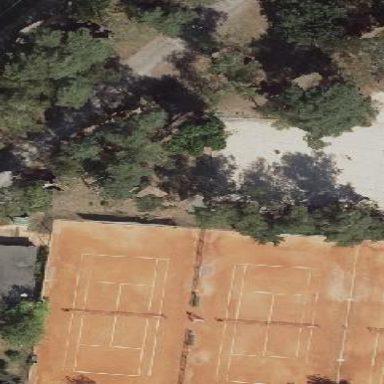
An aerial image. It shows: Tennis court in leisure pitch.